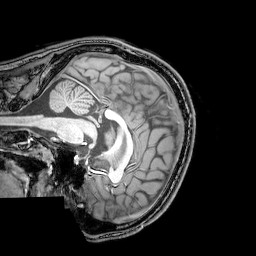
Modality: T1w
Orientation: sagittal
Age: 26
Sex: male
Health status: healthy
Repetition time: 0.081 s
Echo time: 0.037 s